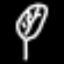
Label: leaf